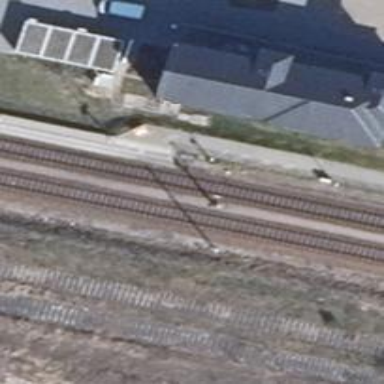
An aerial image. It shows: Platform at the railway station with shelter for public transport.